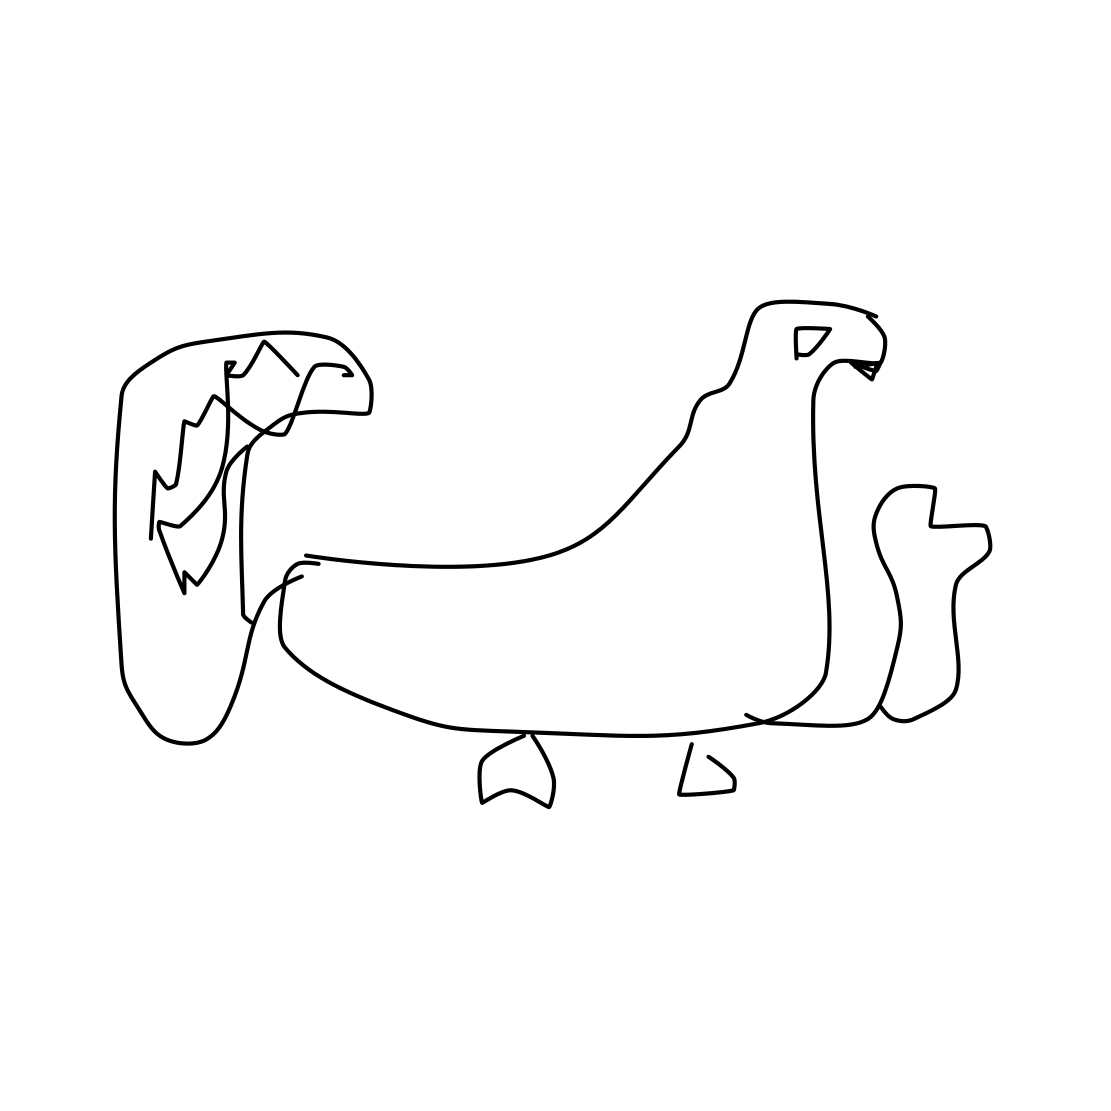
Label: squirrel